Interaction volume radius: 10 \u00c5
Interaction volume height: 10 \u00c5
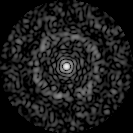
Disorder parameter: 0.8052